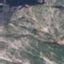
Land use / land cover class: HerbaceousVegetation